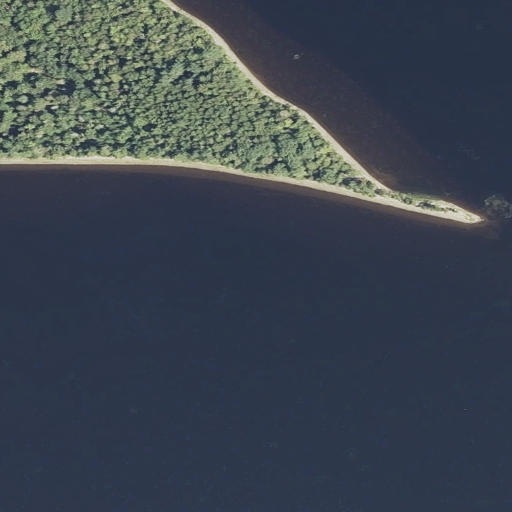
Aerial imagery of cape in Maine named Norway Point containing open water, mixed forest, evergreen forest, herbaceous wetlands, woody wetlands, and deciduous forest